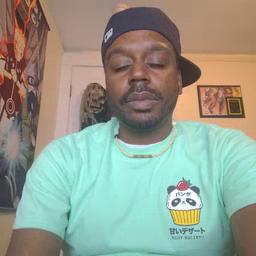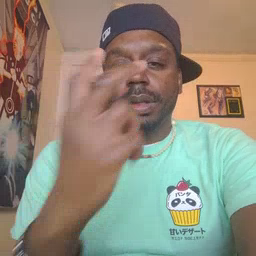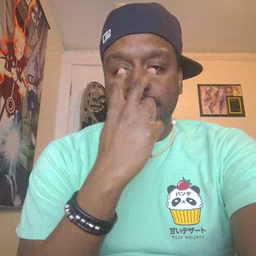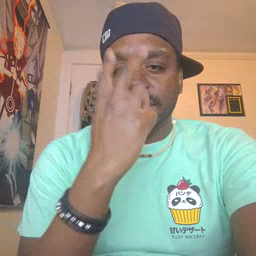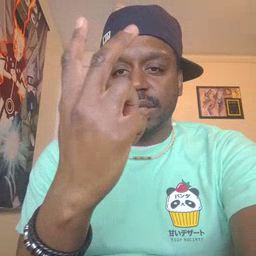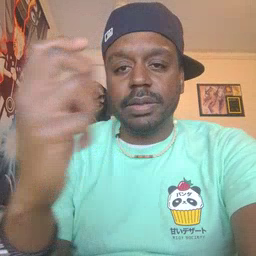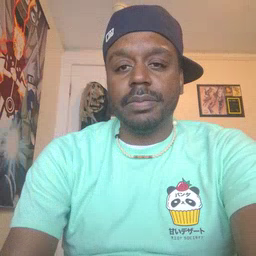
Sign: see